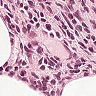
Metastatic tissue present: no